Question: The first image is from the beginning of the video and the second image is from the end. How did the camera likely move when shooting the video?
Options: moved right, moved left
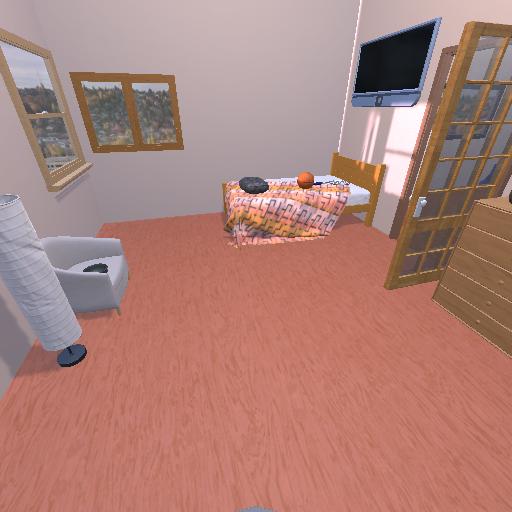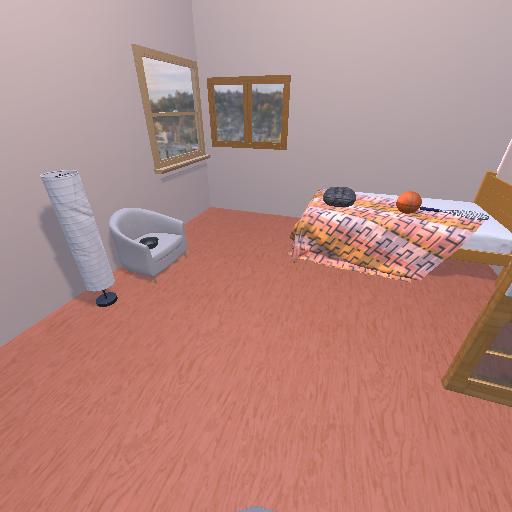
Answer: moved right